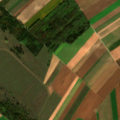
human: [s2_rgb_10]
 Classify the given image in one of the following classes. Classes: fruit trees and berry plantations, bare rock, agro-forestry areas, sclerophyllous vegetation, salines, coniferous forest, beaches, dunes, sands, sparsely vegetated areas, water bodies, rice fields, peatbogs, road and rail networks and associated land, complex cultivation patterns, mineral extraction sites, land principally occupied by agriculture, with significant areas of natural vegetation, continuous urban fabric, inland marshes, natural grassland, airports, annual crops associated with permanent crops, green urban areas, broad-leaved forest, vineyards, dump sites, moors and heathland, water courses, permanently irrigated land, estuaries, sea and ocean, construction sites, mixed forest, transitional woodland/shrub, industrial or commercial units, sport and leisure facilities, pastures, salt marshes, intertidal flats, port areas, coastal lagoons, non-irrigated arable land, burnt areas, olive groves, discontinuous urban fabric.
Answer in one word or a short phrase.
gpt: non-irrigated arable land, mixed forest, natural grassland